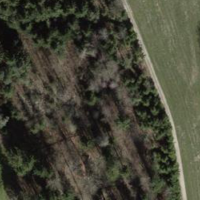
EUNIS habitat code: 44
Species observed at this site:
Melica nutans